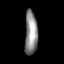
Tissue: lung
Cell type: Epithelial cells
Senescence score: 0.1741
Nuclear area (px): 551
Mean DAPI intensity: 139.523